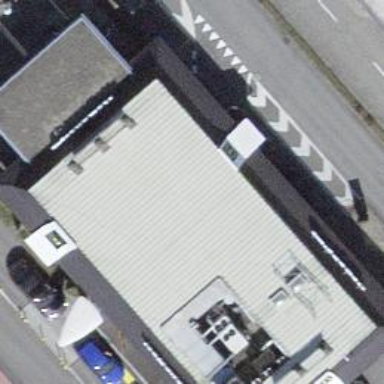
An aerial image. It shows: Fast food establishment.